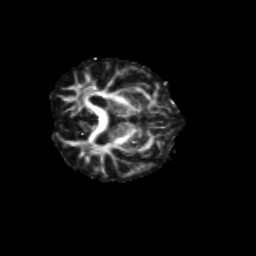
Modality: FA
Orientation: axial
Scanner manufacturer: siemens
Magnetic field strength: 3 T
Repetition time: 9.2 s
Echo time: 0.084 s